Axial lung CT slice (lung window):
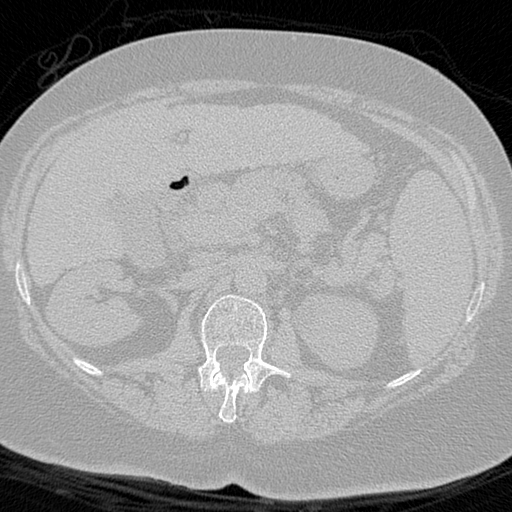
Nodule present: no